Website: lowes
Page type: customer-info-address
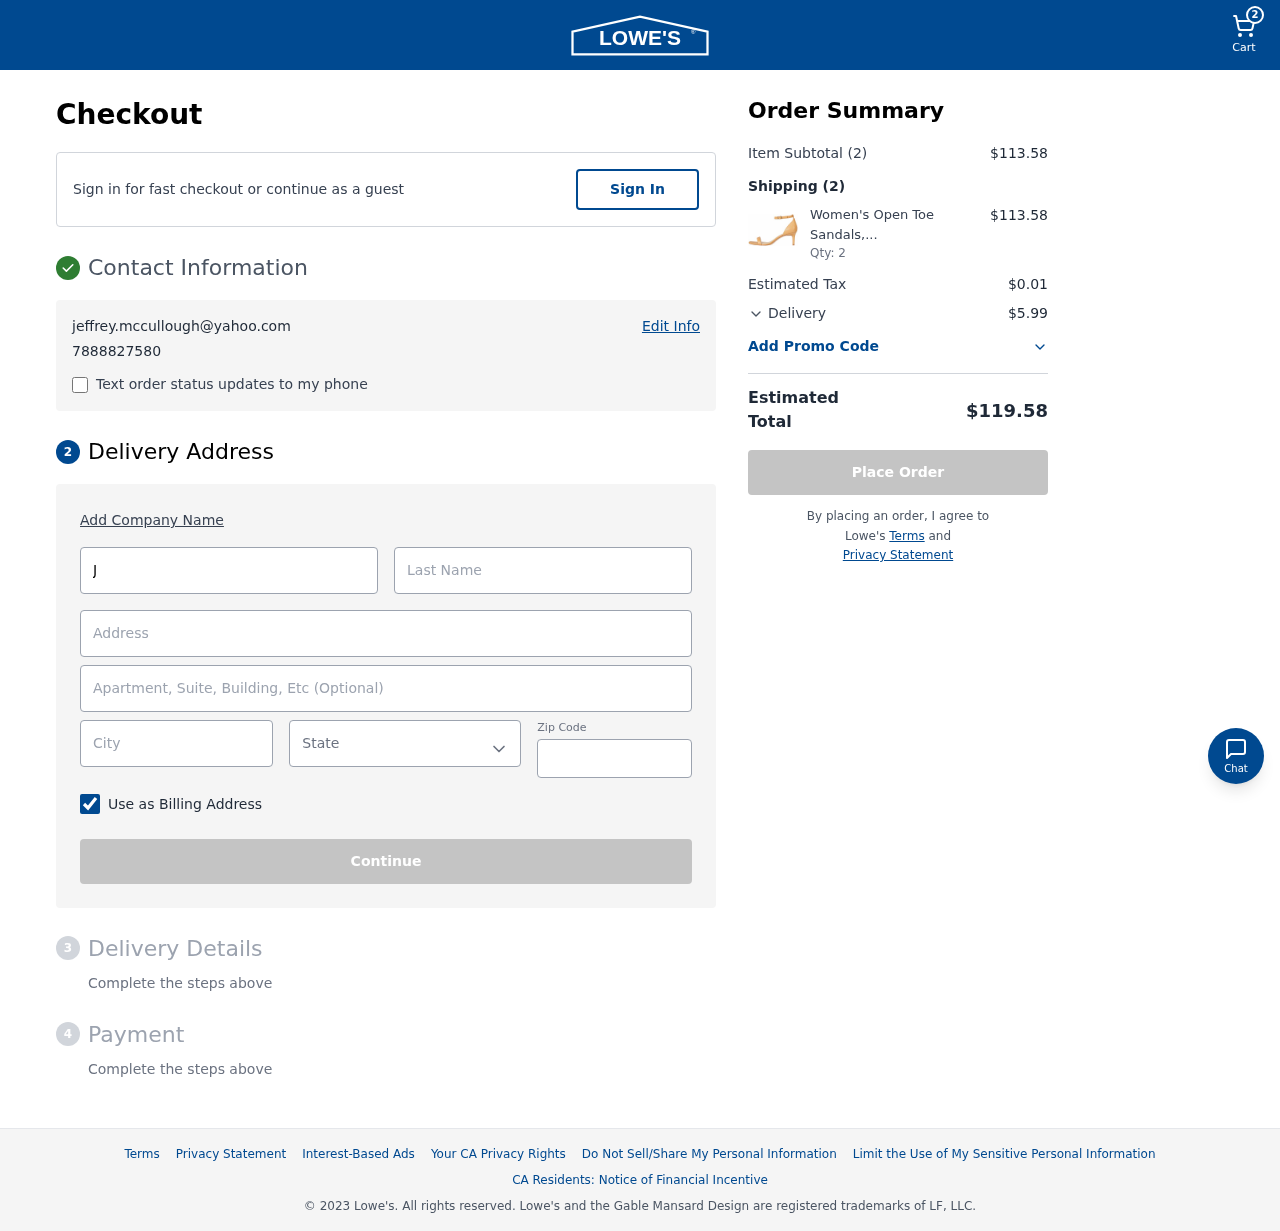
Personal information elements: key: PII_CITY
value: North Jamesburgh
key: PII_EMAIL
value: jeffrey.mccullough@yahoo.com
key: PII_FIRSTNAME
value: Jeffrey
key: PII_LASTNAME
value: Mccullough
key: PII_PHONE
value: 7888827580
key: PII_POSTCODE
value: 71366
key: PII_STATE
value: North Carolina
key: PII_STREET
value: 04849 Tammy Glens Suite 390
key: PII_STREET2
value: Apt. 089
Product elements: key: PRODUCT1_NAME
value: Women's Open Toe Sandals, Beige Tan, 6 us
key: PRODUCT1_QUANTITY
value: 2
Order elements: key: ORDER_NUM_ITEMS
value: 2
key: ORDER_SUBTOTAL
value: $113.58
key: ORDER_NUM_ITEMS2
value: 2
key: ORDER_SUBTOTAL2
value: $113.58
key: ORDER_TAX
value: $0.01
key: ORDER_SHIPPING_COST
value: $5.99
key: ORDER_TOTAL
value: $119.58